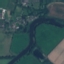
Label: River